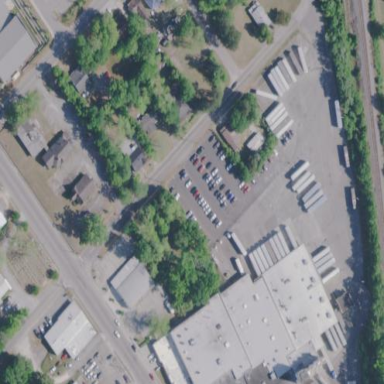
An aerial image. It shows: Parking area.